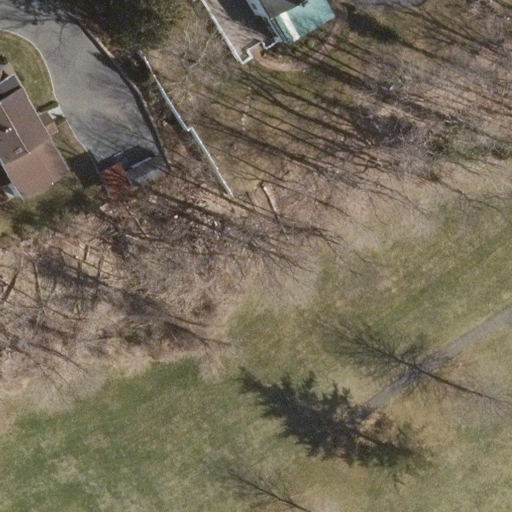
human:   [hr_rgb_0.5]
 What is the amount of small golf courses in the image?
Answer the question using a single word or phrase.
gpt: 0

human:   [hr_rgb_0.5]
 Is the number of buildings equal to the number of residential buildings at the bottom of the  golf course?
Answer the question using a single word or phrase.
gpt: no

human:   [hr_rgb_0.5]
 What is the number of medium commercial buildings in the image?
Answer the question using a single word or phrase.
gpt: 0

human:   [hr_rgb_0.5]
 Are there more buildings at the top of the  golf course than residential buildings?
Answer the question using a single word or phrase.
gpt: no

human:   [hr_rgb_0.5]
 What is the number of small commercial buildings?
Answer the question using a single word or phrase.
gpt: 0

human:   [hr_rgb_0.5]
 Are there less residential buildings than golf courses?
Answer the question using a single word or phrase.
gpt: no

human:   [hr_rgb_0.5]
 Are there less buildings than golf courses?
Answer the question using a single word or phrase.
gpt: no

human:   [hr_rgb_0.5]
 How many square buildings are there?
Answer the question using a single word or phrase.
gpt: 0

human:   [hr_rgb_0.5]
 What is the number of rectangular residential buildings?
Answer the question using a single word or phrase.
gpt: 0

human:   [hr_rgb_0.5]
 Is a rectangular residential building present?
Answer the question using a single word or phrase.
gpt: no

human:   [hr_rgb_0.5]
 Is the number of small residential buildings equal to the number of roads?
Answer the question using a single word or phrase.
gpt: no

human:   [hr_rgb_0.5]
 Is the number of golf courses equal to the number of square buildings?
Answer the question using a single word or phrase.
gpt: no

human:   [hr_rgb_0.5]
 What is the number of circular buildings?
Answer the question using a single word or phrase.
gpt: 0

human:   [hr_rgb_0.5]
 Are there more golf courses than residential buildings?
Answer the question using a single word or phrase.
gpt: no

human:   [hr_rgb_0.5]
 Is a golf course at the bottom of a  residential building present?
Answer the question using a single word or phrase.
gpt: yes

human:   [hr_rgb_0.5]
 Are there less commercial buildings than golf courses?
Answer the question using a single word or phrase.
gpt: yes

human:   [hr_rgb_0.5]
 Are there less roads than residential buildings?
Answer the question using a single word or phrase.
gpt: yes

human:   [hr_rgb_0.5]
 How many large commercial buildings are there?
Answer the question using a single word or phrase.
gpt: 0

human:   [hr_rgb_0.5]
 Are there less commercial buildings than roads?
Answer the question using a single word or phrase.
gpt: no

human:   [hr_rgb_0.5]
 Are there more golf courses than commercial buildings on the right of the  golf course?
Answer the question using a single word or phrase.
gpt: yes

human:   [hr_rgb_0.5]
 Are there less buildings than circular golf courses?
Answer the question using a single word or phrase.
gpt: no

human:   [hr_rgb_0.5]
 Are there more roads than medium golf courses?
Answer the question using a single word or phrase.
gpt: no

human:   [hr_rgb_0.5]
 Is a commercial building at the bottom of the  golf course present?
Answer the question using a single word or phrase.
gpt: no

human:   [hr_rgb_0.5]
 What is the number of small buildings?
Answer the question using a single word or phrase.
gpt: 1

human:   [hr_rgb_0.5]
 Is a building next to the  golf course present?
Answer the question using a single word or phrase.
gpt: yes

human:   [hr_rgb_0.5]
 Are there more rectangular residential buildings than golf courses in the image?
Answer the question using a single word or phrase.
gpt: no

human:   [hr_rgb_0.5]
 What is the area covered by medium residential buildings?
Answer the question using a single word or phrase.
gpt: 358m2

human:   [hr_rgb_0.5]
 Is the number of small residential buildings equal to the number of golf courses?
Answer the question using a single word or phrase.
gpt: yes

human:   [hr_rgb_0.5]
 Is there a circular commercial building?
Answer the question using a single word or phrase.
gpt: no

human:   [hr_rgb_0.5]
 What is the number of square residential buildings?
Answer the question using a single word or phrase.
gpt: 0

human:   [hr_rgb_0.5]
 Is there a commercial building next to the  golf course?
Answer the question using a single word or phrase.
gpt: no

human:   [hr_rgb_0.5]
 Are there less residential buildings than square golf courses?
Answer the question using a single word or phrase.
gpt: no

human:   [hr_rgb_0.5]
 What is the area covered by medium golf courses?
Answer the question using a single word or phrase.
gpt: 0m2

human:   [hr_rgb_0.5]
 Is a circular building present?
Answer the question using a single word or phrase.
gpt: no

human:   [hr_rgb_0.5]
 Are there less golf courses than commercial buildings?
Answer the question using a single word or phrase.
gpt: no

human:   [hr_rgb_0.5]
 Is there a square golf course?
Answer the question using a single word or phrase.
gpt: no